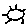
Label: sun